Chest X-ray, PA view. Patient: 75 years old, sex F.
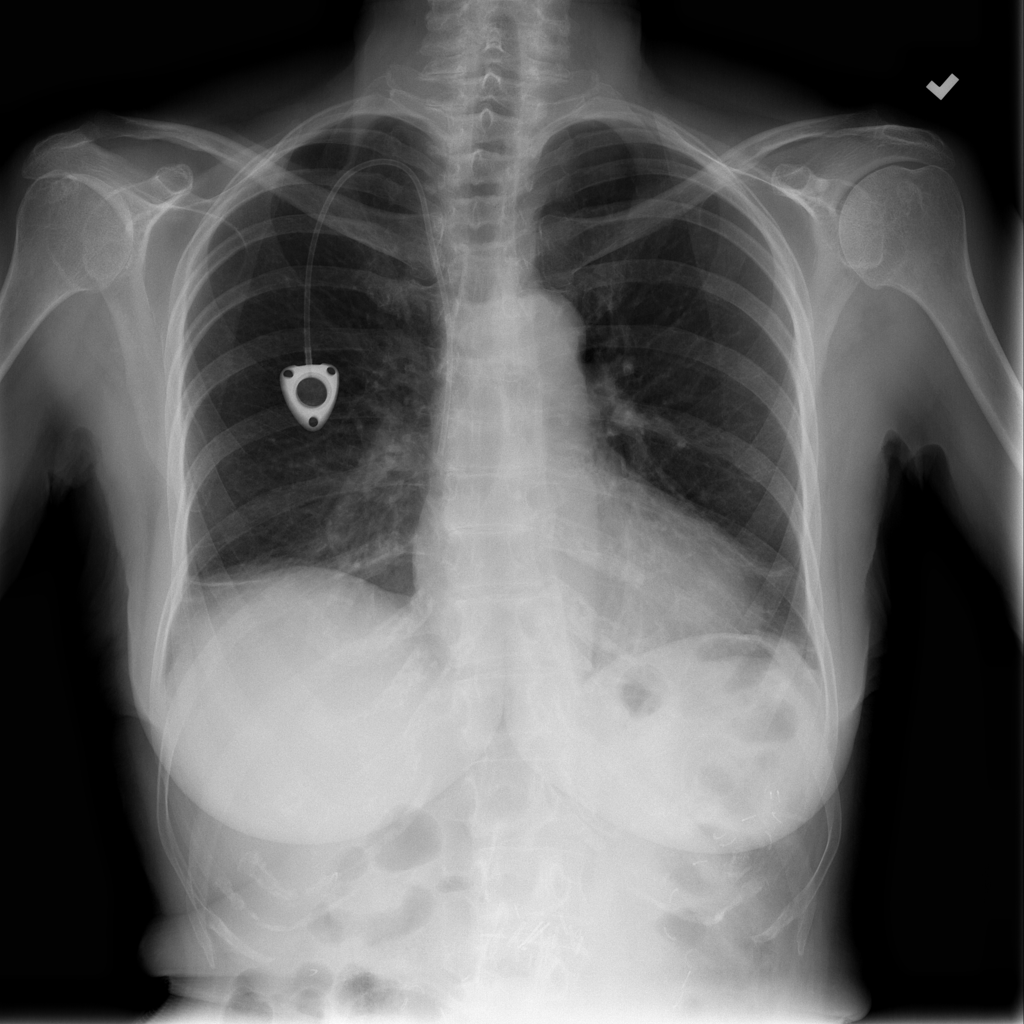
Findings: No Finding